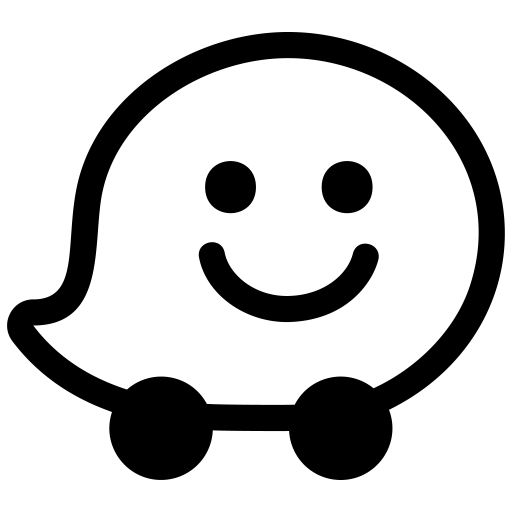
Tags: icon, FontAwesome, fa-icon, brand, waze